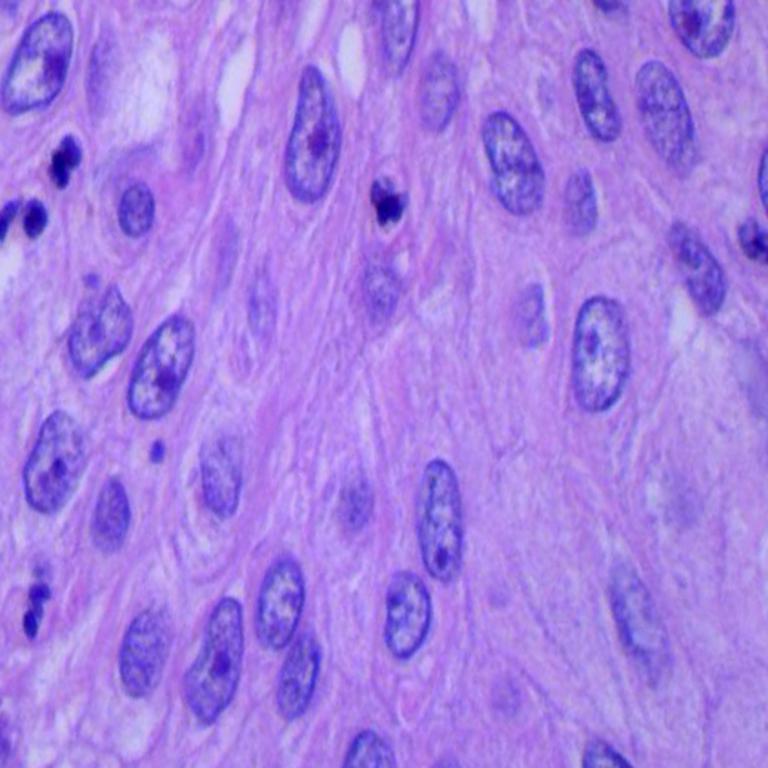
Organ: lung
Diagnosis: squamous carcinomas